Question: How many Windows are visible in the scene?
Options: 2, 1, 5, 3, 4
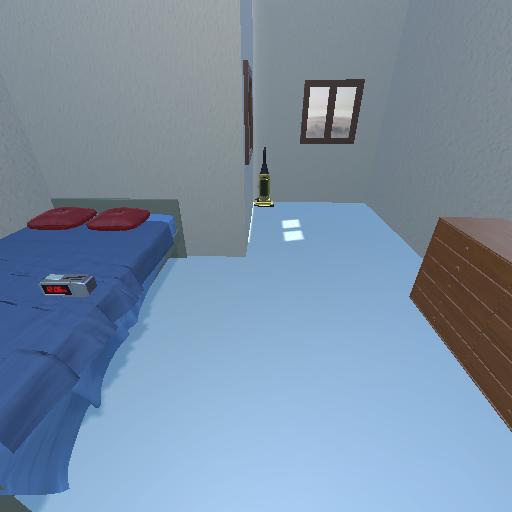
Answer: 2